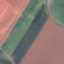
Land use / land cover class: AnnualCrop